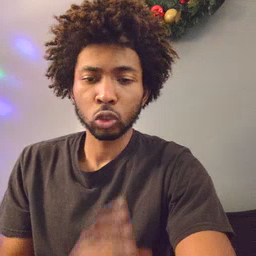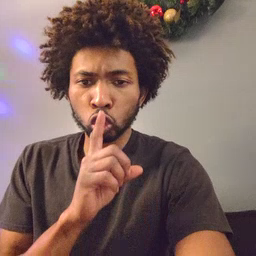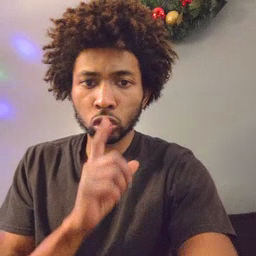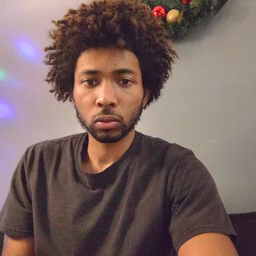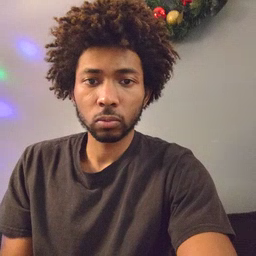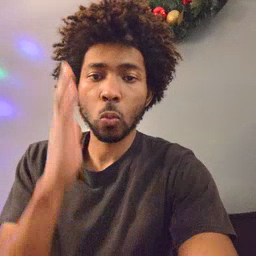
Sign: shhh